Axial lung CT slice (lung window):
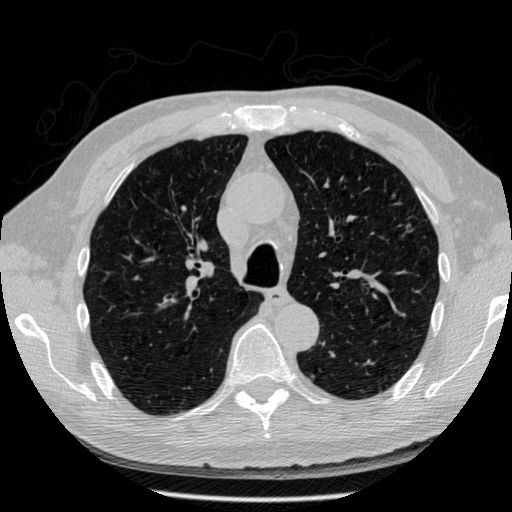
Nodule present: yes
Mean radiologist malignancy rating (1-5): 3